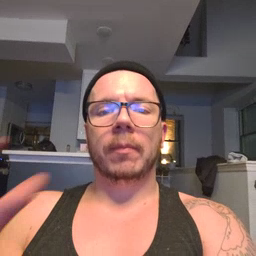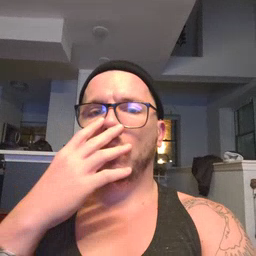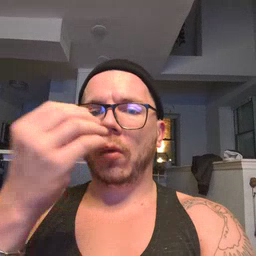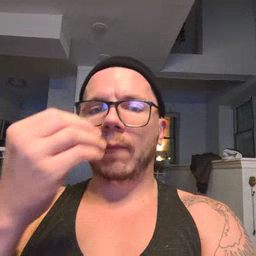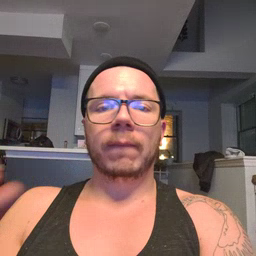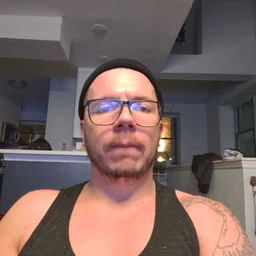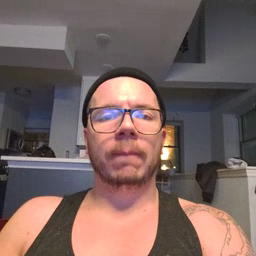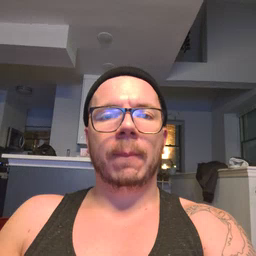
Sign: wolf